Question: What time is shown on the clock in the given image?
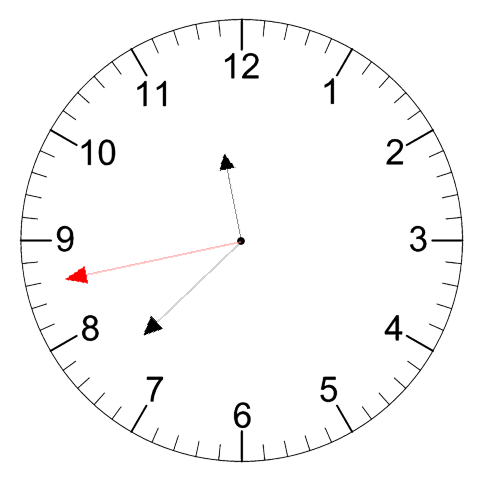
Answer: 11:37:43